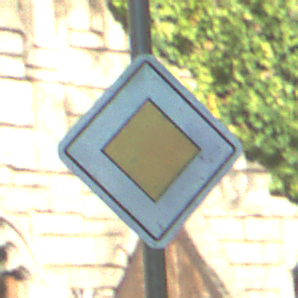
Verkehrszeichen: Vorfahrtsstrasse
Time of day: MorningAfternoon
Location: Outdoor (Urban)
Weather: PartlyCloudy
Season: NotSpecified
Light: Natural